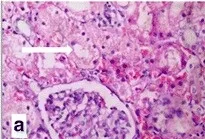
A; Acute tubular necrosis of kidney (H & E staining-400x).
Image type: pathology (h&e)